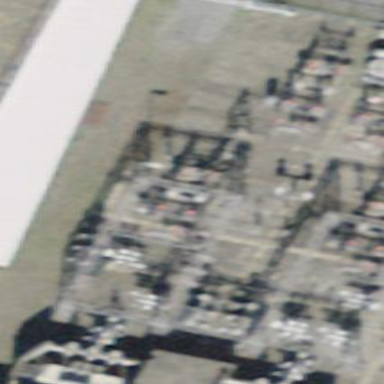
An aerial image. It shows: Power substation.